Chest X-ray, PA view. Patient: 40 years old, sex M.
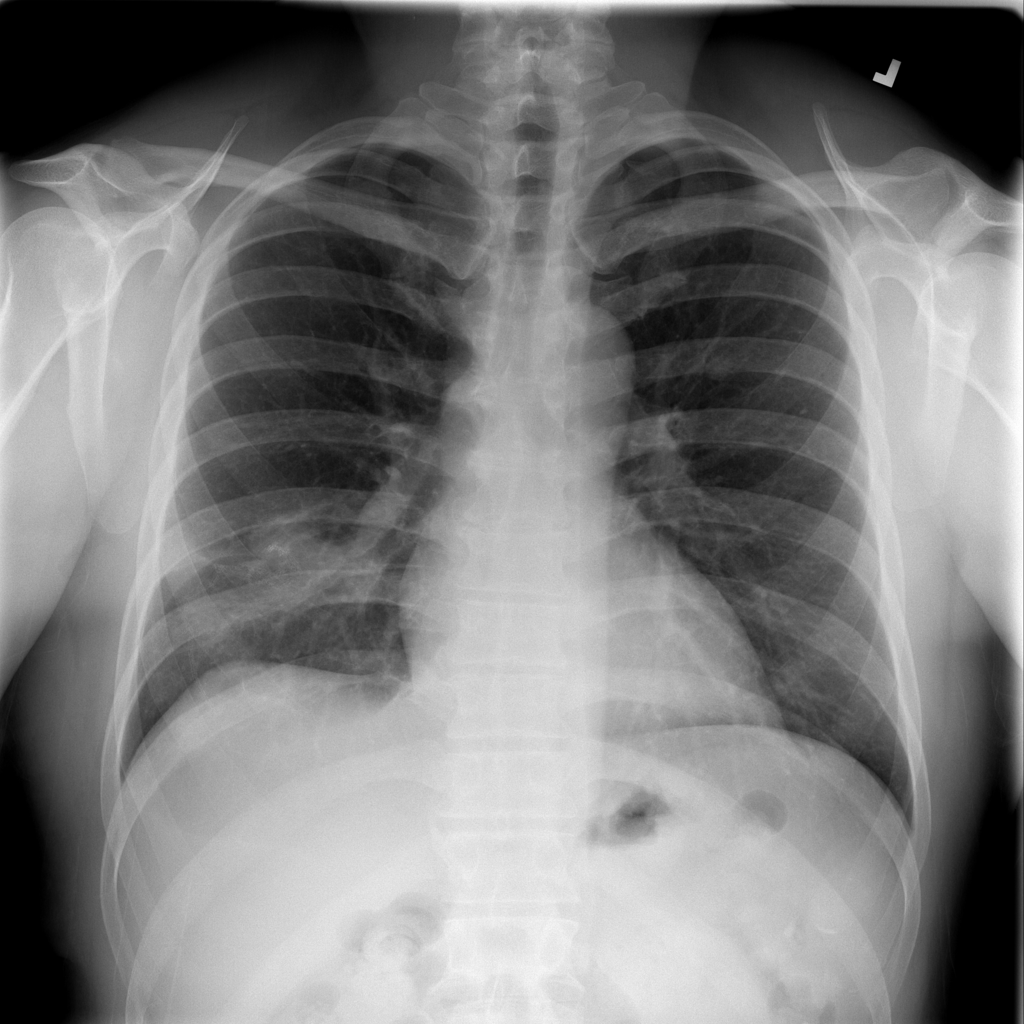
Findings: No Finding